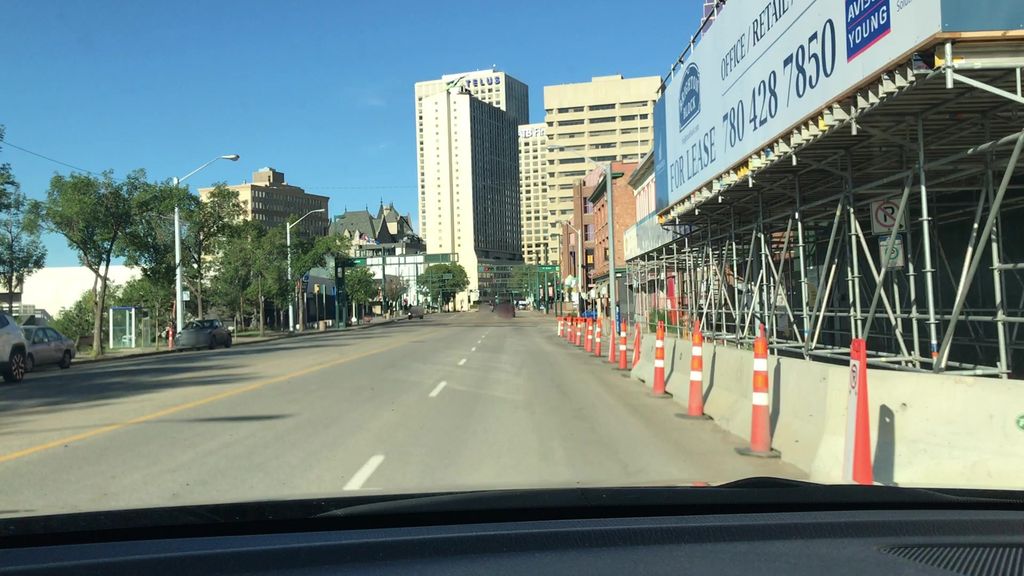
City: edmonton